Field crop: maize
Growth stage: 2
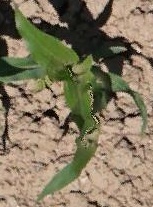
Species: maize